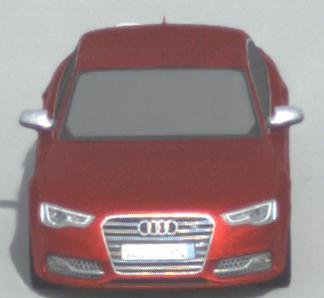
Make: Audi
Model: S5
Detailed model: F5
Model produced from: 2016
Model produced until: 2019
Doors: 2
Color: red
Road condition: dry road
Daytime: morning or afternoon
Contrast: low contrast